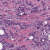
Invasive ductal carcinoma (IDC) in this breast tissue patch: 1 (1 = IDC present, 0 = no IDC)